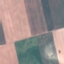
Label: AnnualCrop